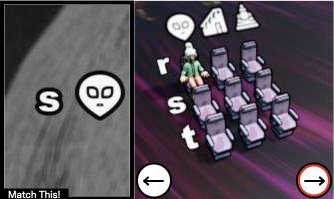
Task: seats
Answer: no